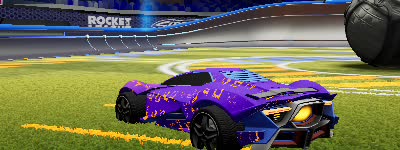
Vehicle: werewolf